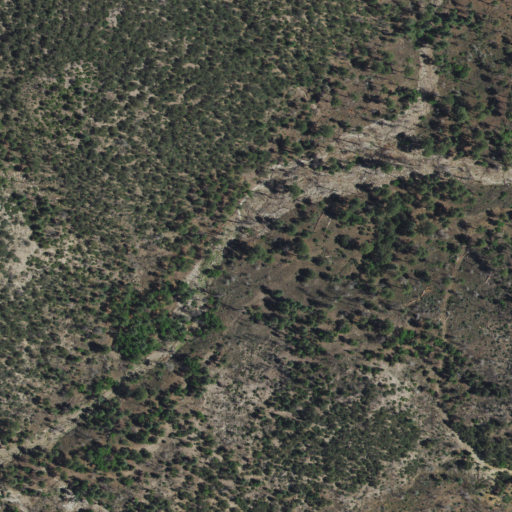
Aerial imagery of valley in New Mexico named Rustlers Canyon containing evergreen forest and shrub